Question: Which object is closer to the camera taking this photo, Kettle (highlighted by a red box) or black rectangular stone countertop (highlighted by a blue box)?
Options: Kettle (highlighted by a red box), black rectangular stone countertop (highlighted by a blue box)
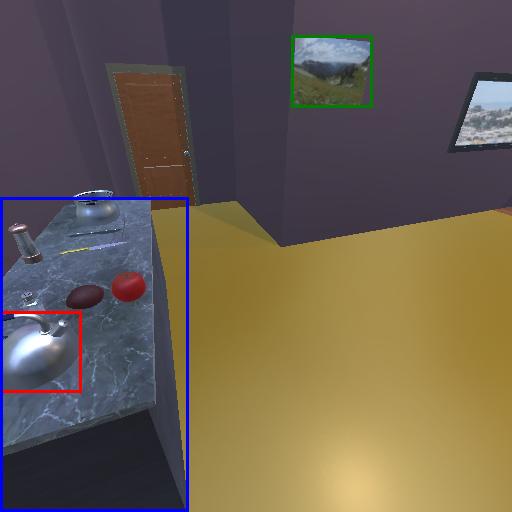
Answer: Kettle (highlighted by a red box)